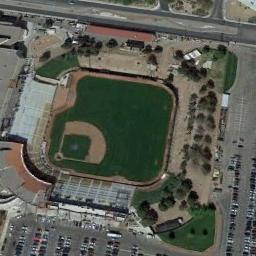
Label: baseball_diamond